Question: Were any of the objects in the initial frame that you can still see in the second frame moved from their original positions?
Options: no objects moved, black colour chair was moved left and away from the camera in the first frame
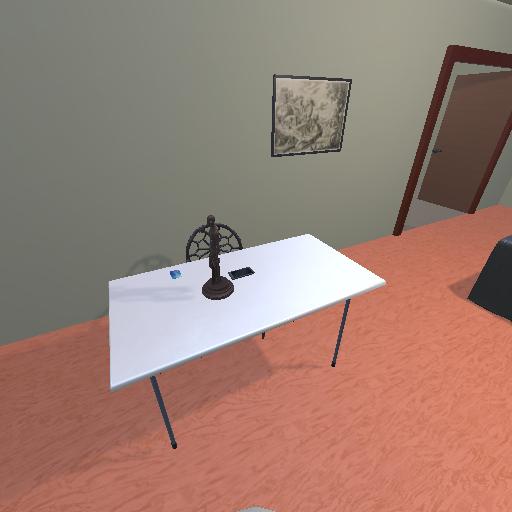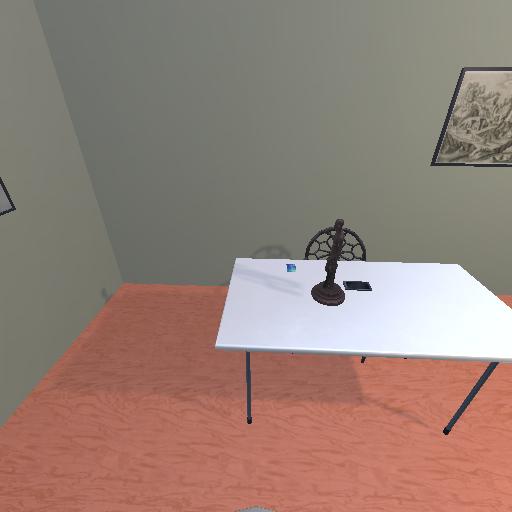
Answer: no objects moved